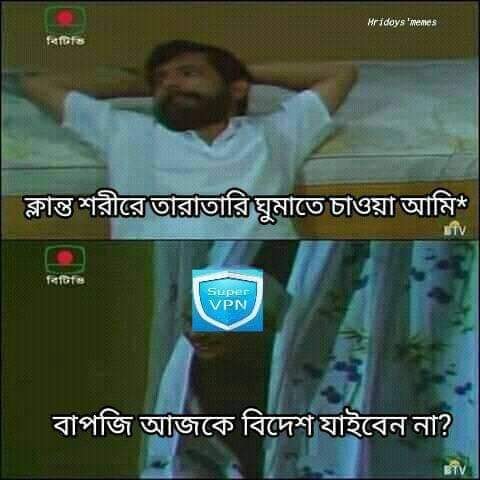
Caption: ক্লান্ত শরীরে তারাতারি ঘুমাতে চাওয়া আমি*    বাপজি আজকে বিদেশ যাইবেন না ?
Label: non-hate